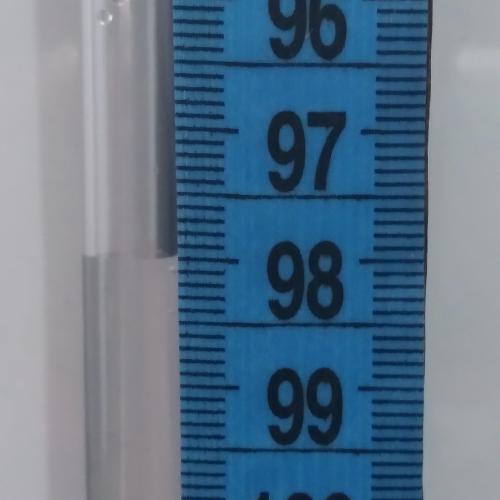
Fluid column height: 98.0 cm